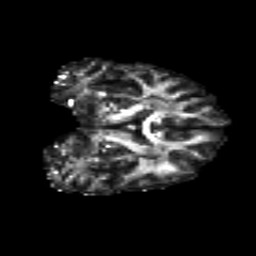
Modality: FA
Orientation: coronal
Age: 31
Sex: female
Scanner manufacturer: siemens
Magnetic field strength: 3 T
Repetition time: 8.8 s
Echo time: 0.085 s